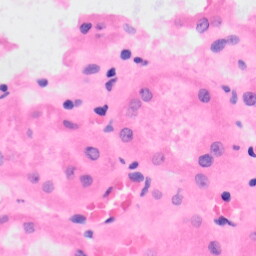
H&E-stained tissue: Kidney